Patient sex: F
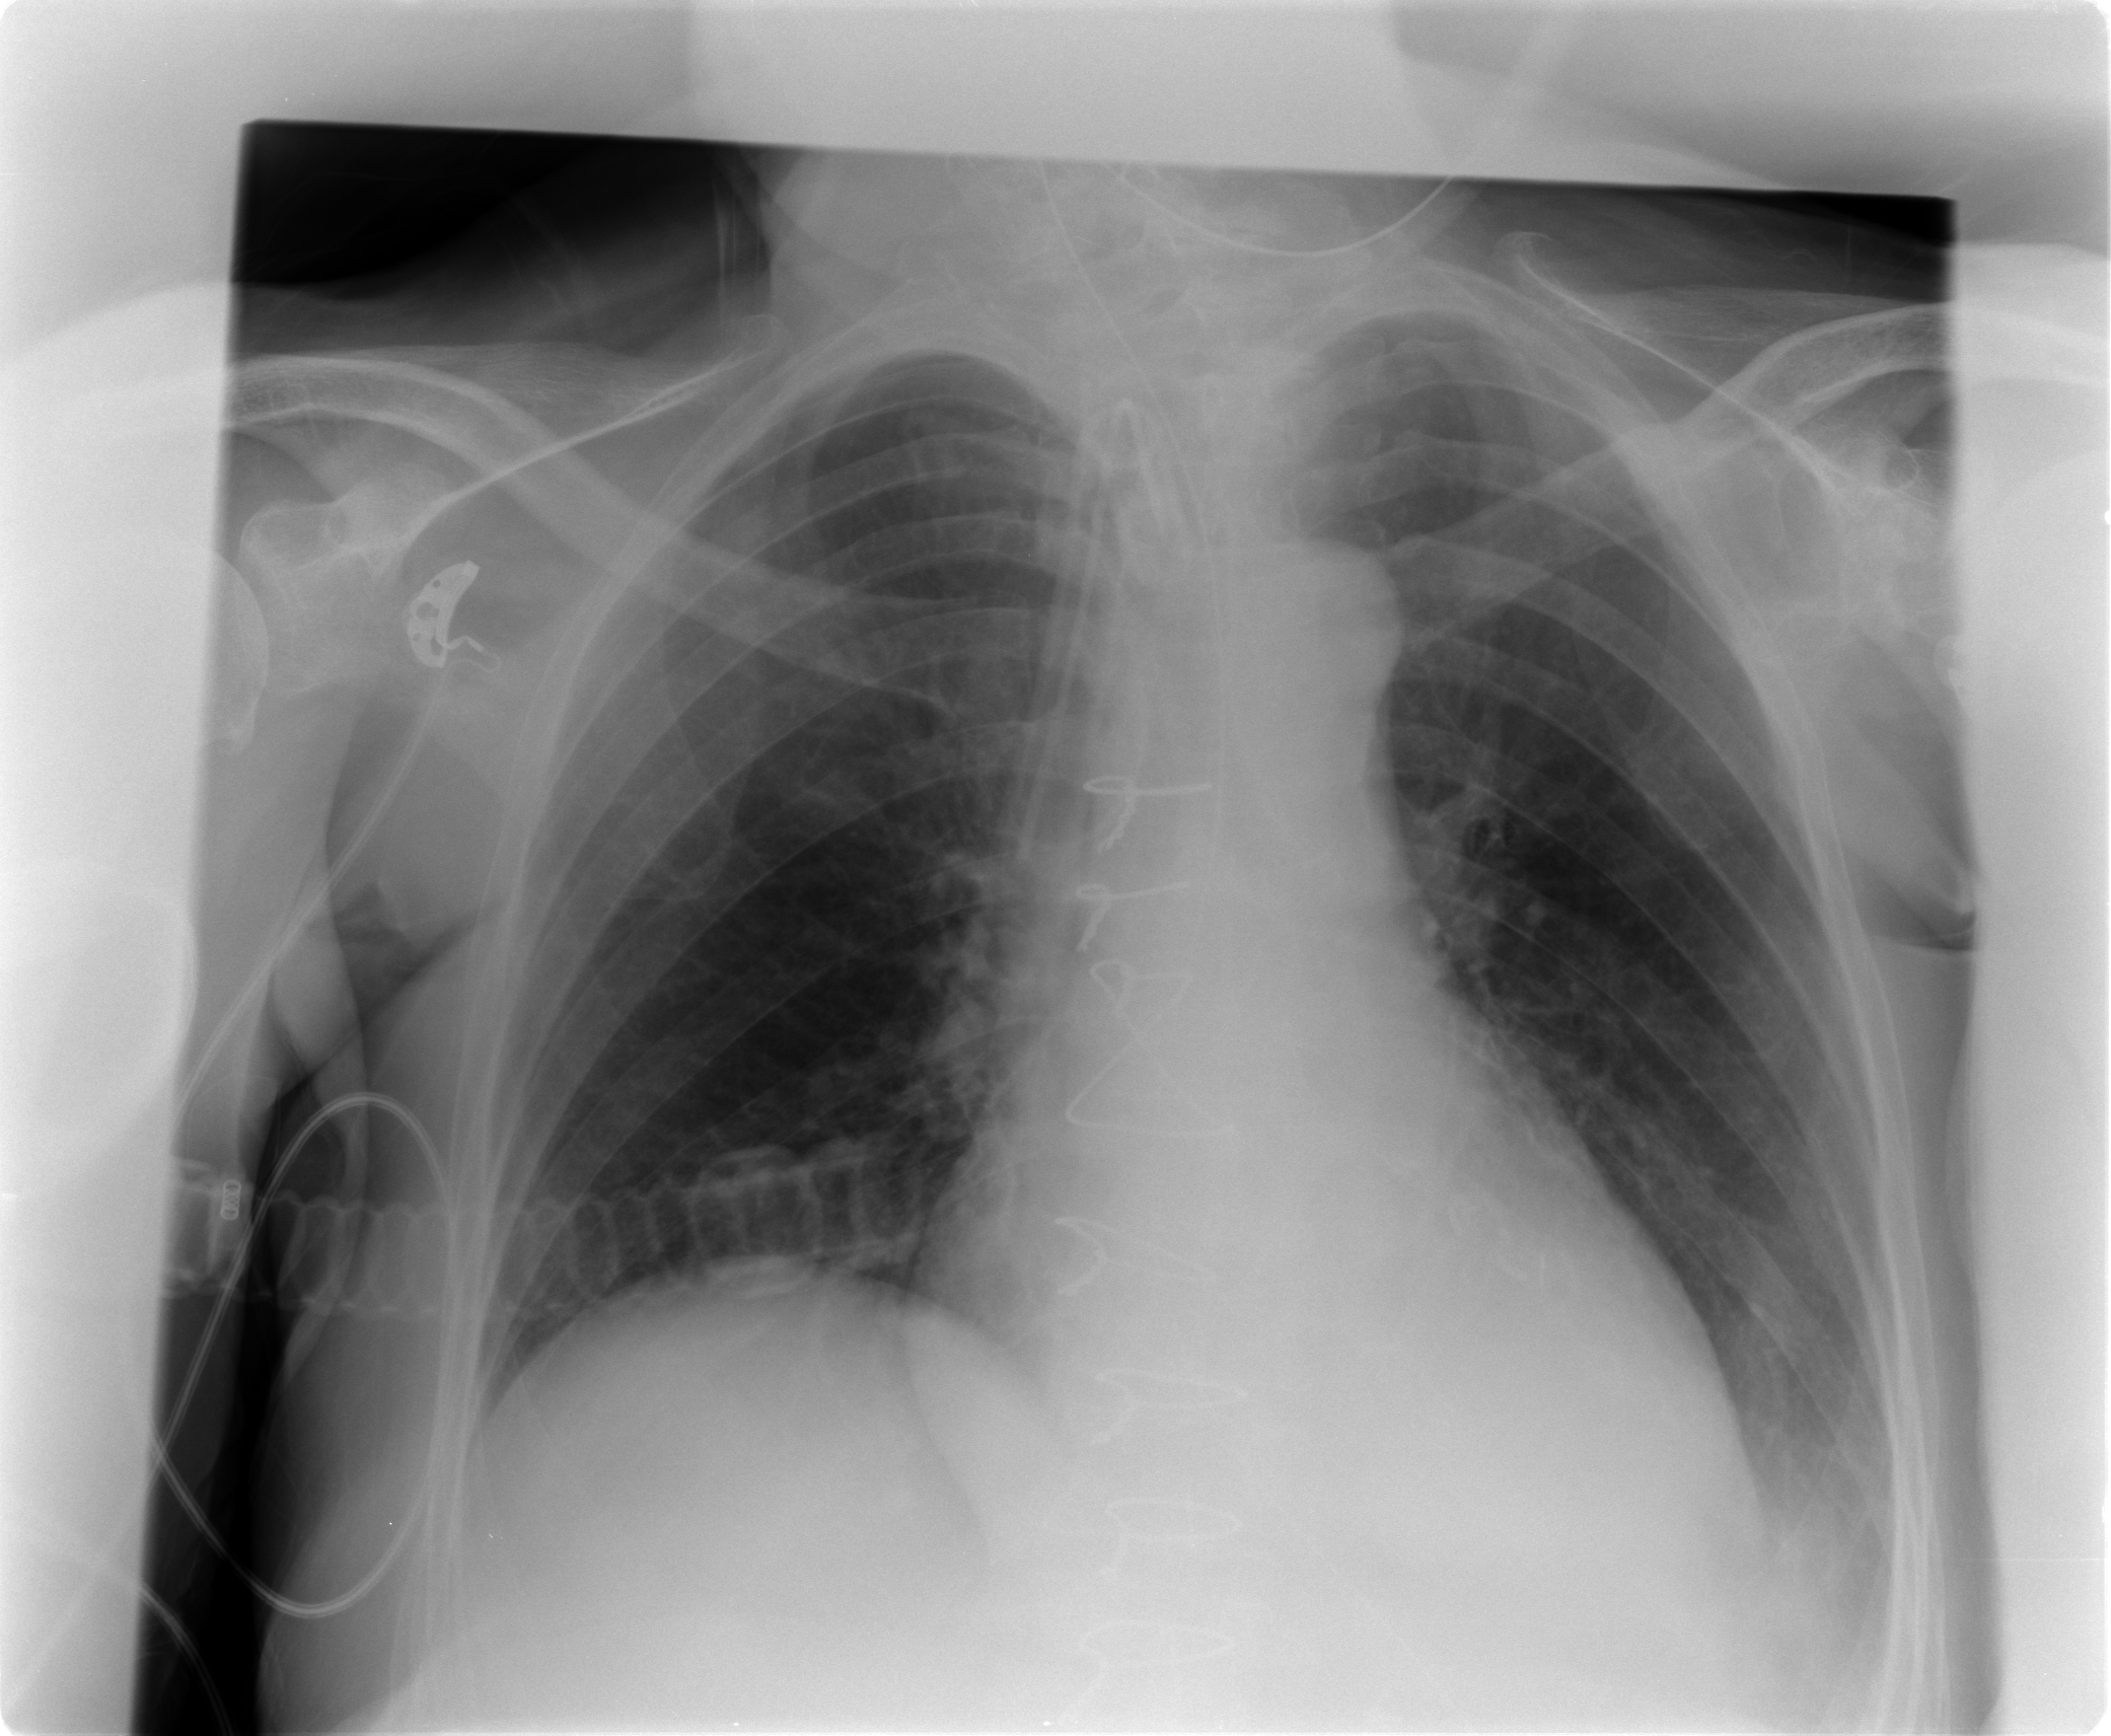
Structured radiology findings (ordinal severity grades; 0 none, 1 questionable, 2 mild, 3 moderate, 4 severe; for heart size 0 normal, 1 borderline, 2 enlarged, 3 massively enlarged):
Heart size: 1
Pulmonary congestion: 0
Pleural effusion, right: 0
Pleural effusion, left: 2
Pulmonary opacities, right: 0
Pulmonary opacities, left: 0
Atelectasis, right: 0
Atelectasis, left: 2